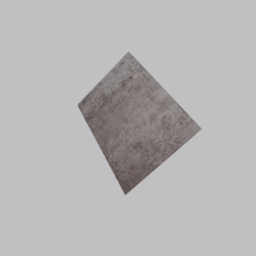
Label: decoration